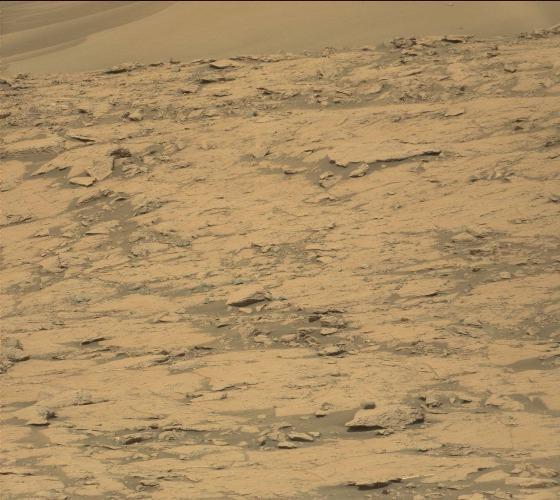
Terrain classes present: Gravel / Sand / Soil